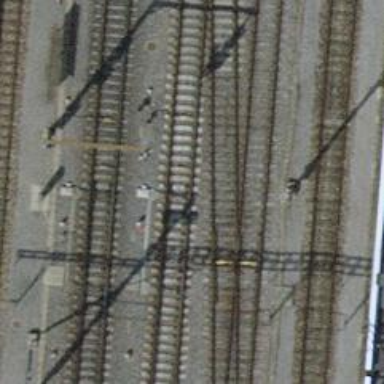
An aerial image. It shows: Single-track electrified railway siding with contact line.